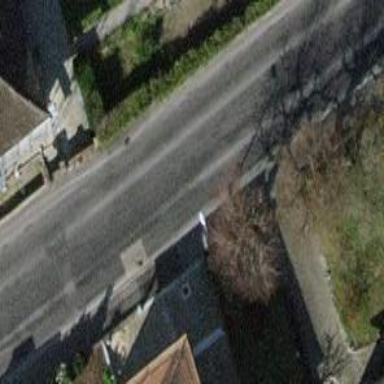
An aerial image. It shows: Asphalt footpath with unmarked crossing.